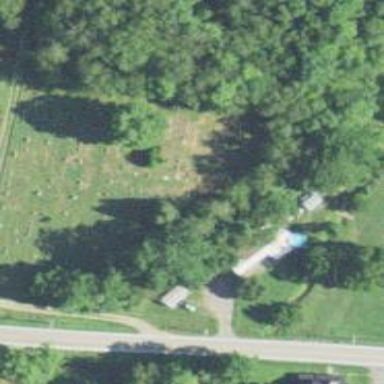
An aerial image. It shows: Cemetery.